Field crop: maize
Growth stage: 1
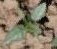
Species: datura